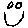
Label: smiley face